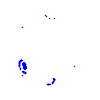
Particle: kaon